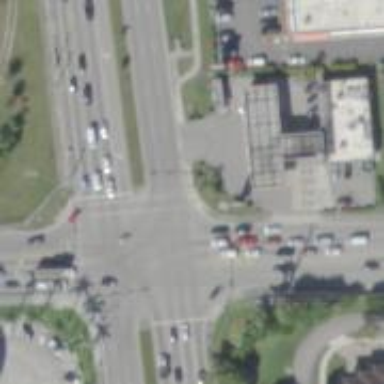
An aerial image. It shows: Uncontrolled road crossing with markings in the form of lines.